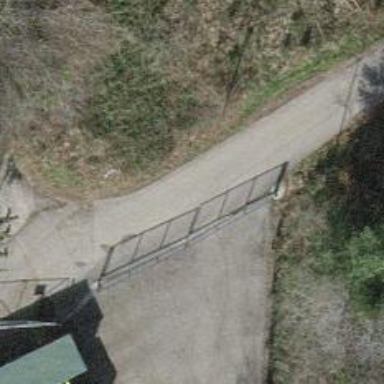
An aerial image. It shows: Gate.